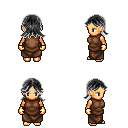
a pixel art fantasy rpg character, female body template, human, tanned skin, brown tunic, robe skirt, gray loose hair, gold gloves, four views (front, back, left, right), 2x2 character sprite sheet, small pixel art, hard edges, no anti-aliasing